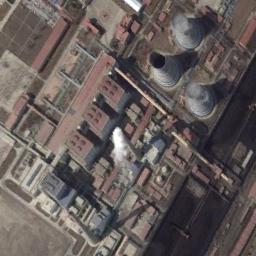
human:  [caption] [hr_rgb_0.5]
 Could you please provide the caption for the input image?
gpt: There are neatly planned factories in the thermal power station, there are three cooling towers, two are steaming .

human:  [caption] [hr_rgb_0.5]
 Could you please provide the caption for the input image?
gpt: There are many buildings of different shapes next to the thermal power station .

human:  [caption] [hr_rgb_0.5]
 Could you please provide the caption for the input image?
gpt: There are two thermal power stations, and the right one is emitting smoke .

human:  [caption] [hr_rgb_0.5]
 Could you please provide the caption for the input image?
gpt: The thermal power station is next to some buildings with white mist above .

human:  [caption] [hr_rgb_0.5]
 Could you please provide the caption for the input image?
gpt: There are many buildings  and several chimneys on the thermal power station .